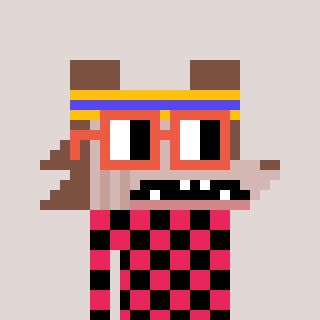
a pixel art character with square orange glasses, a werewolf-shaped head and a redpinkish-colored body on a warm background